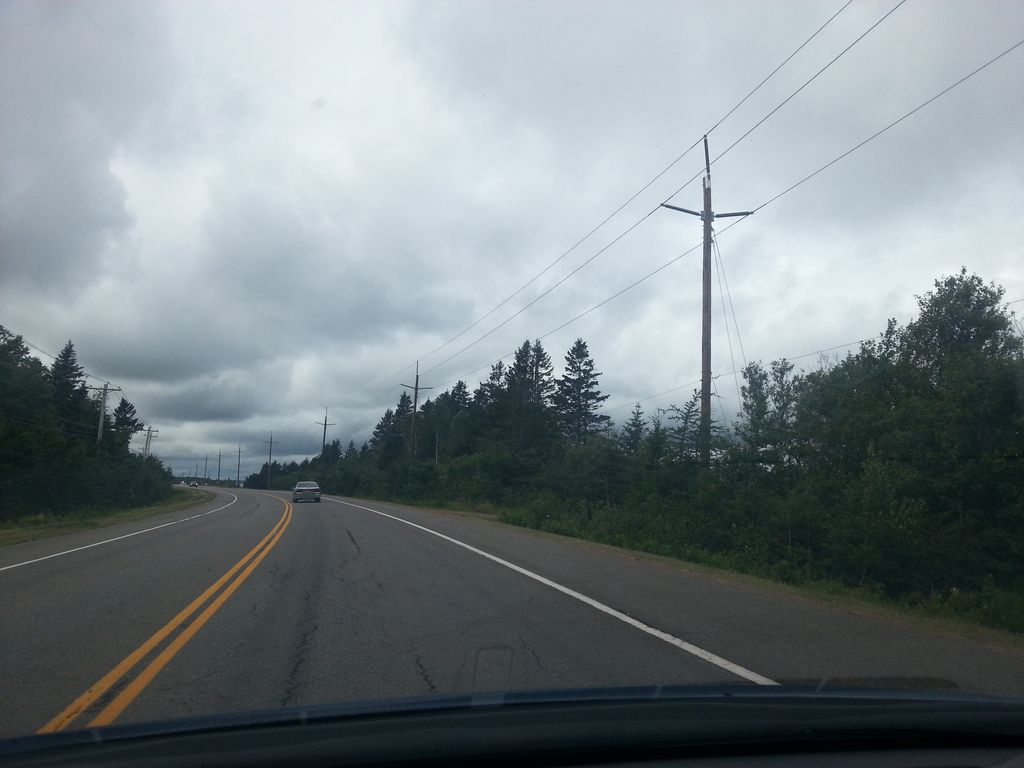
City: charlottetown